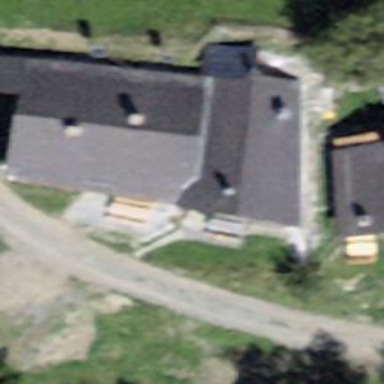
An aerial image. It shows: Gabled house with grey roof.